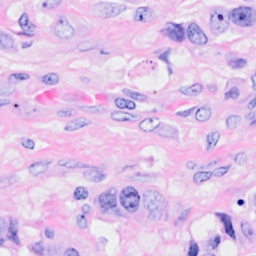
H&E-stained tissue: Breast